Field crop: tomato
Growth stage: 1
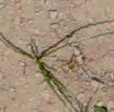
Species: cyperus